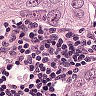
Metastatic tissue present: yes